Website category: jobs
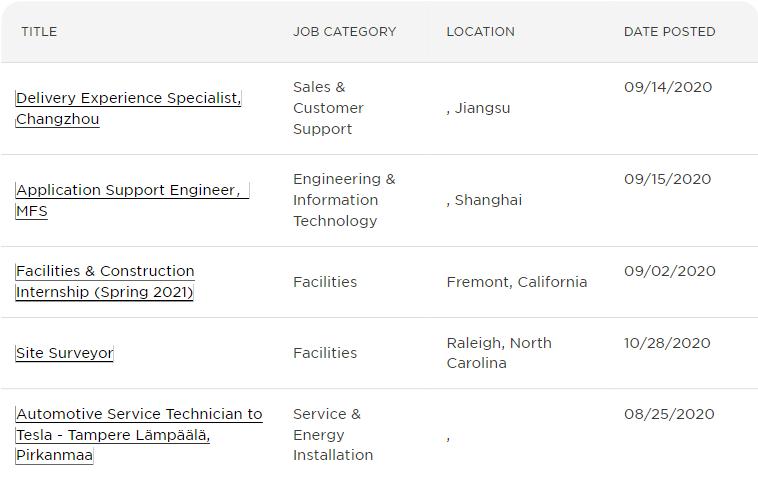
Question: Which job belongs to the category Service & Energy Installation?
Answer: Automotive Service Technician to Tesla - Tampere Lmpl, Pirkanmaa

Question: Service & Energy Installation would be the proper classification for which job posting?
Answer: Automotive Service Technician to Tesla - Tampere Lmpl, Pirkanmaa

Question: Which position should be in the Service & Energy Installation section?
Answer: Automotive Service Technician to Tesla - Tampere Lmpl, Pirkanmaa

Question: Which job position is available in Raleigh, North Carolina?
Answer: Site Surveyor

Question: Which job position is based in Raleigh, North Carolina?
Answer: Site Surveyor

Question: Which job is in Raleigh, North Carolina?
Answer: Site Surveyor

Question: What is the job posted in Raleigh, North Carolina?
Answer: Site Surveyor

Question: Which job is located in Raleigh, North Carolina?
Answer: Site Surveyor

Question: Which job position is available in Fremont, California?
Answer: Facilities & Construction Internship (Spring 2021)

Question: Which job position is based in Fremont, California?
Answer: Facilities & Construction Internship (Spring 2021)

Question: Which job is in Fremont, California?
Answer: Facilities & Construction Internship (Spring 2021)

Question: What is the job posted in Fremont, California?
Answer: Facilities & Construction Internship (Spring 2021)

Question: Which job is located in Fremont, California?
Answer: Facilities & Construction Internship (Spring 2021)

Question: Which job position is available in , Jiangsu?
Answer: Delivery Experience Specialist, Changzhou

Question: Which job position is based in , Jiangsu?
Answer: Delivery Experience Specialist, Changzhou

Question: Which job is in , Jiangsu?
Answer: Delivery Experience Specialist, Changzhou

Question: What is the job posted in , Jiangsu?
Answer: Delivery Experience Specialist, Changzhou

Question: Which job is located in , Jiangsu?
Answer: Delivery Experience Specialist, Changzhou

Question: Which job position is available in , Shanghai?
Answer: Application Support EngineerMFS

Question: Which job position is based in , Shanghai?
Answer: Application Support EngineerMFS

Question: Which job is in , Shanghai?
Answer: Application Support EngineerMFS

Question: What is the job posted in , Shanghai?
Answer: Application Support EngineerMFS

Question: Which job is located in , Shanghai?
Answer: Application Support EngineerMFS

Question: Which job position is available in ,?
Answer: Automotive Service Technician to Tesla - Tampere Lmpl, Pirkanmaa

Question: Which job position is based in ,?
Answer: Automotive Service Technician to Tesla - Tampere Lmpl, Pirkanmaa

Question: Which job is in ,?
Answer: Automotive Service Technician to Tesla - Tampere Lmpl, Pirkanmaa

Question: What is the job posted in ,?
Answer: Automotive Service Technician to Tesla - Tampere Lmpl, Pirkanmaa

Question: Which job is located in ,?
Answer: Automotive Service Technician to Tesla - Tampere Lmpl, Pirkanmaa